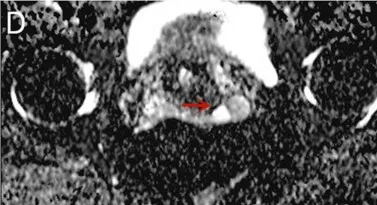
Magnetic resonance imaging findings of this case: (B,C) Both diffusion-weighted imaging (B800) and apparent diffusion coefficient lesions exhibited high signals with an unrestricted diffusion.
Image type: radiology (mri)